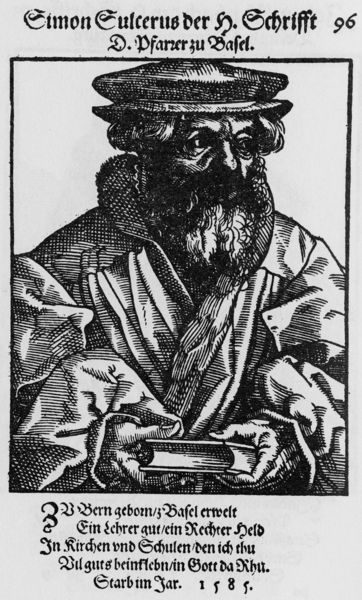
Titel: Bildnis des Simon Sulzer (Sulcerus)
Künstler: Tobias Stimmer
Institution: (Seriendruck)
Schlagwörter: dunkel, hand, mann, umhang, weiß, grau, holz, hut, nase, schwarz, zeichnung, blick, alt, bart, hemd, jacke, mütze, augen, bibel, falten, gesicht, halten, kragen, pelz, rahmen, tod, tot, vollbart, bildnis, hände, portrait, porträt, kirche, gewand, haare, halbfigur, mantel, stoff, locken, renaissance, schrift, düster, alter mann, lehrer, grafik, graphik, papst, tafel, inschrift, grimmig, deutsch, faltenwurf, dreiviertelprofil, tusche, antike, buch, druck, schwarzweiss, schweiz, schraffur, radierung, stich, titel, barrett, illustration, text, buchdruck, talar, barett, pfarrer, halbprofil, sterben, halb, mittelalter, priester, luther, gelehrter, heilige, gedenken, emblem, heilig, kupferstich, opa, basel, flugblatt, altdeutsch, andenken, stick, schirft, zürich, quelle, neuzeit, reformation, totenbild, kalligrafie, schaube, simon, stundenbuch, schwarweiss, zwingli, bern, gläubiger, latei, buch in der hand, hozschnitt, 1585, 96, simon sulcerus